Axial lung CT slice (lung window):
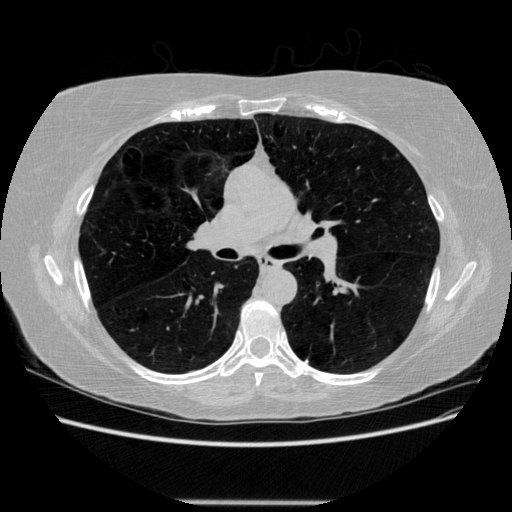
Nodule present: no